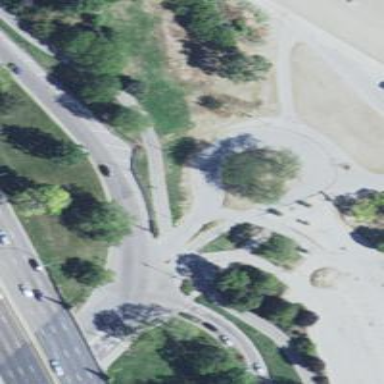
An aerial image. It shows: Asphalt cycleway with crossing.